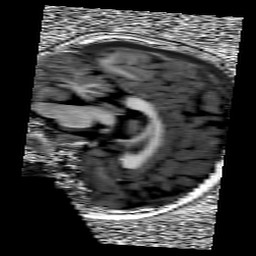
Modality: UNIT1
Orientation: sagittal
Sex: male
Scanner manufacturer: siemens
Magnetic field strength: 3 T
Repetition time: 5 s
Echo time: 0.00368 s